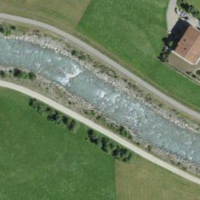
EUNIS habitat code: 47
Species observed at this site:
Echium vulgare